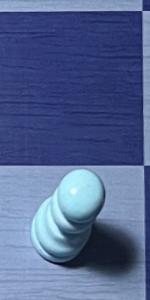
Label: Pawn_White